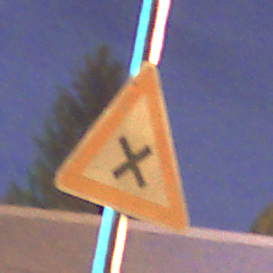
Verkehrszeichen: KreuzungOderEinmuendung
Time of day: Night
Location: Outdoor (Urban)
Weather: PartlyCloudy
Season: NotSpecified
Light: Artificial